Field crop: maize
Growth stage: 2
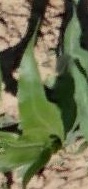
Species: maize